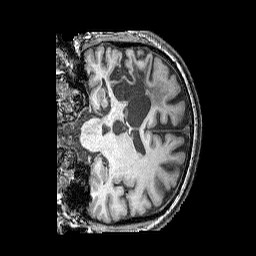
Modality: T1w
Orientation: coronal
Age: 57
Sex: male
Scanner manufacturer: siemens
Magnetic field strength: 3 T
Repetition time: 2.25 s
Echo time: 0.00415 s